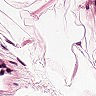
Metastatic tissue present: no